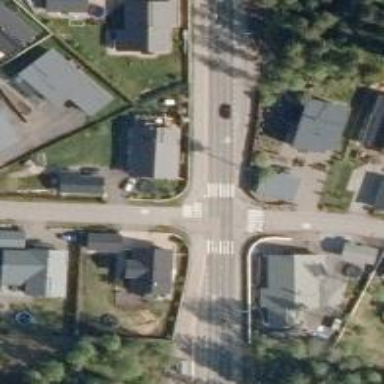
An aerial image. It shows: Asphalt cycleway with crossing.